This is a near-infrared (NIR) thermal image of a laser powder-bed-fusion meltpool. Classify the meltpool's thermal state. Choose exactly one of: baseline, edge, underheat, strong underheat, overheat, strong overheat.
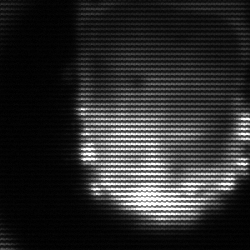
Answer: baseline